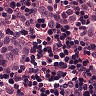
Metastatic tissue present: yes